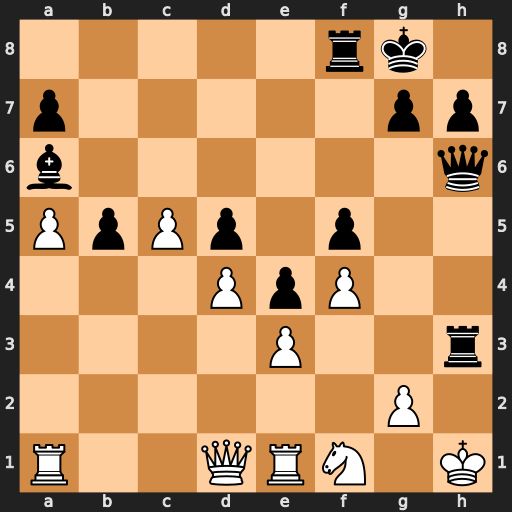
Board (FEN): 5rk1/p5pp/b6q/PpPp1p2/3PpP2/4P2r/6P1/R2QRN1K
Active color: w
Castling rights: -
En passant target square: -
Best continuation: gxh3 Qxh3+ Nh2